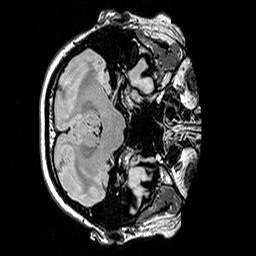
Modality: FLAIR
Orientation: axial
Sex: female
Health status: ill
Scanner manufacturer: siemens
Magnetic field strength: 3 T
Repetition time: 6 s
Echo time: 0.388 s